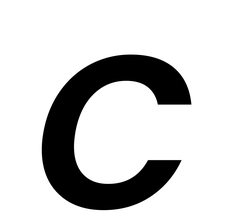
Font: Poppins-MediumItalic